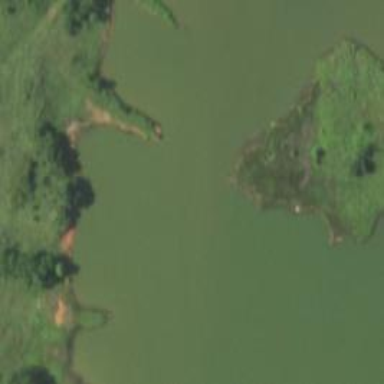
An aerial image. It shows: Reservoir.